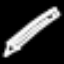
Label: pencil